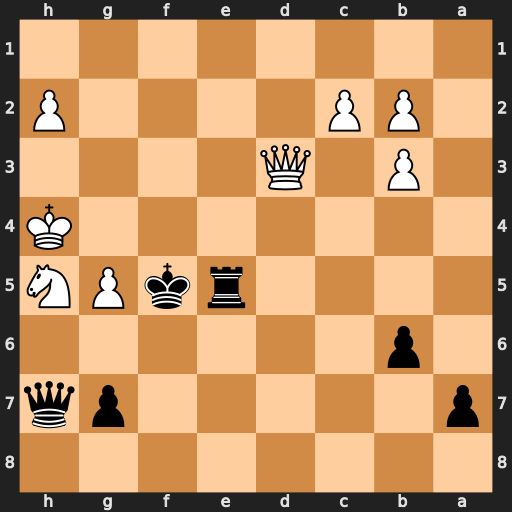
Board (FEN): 8/p5pq/1p6/4rkPN/7K/1P1Q4/1PP4P/8
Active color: b
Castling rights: -
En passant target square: -
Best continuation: Re4+ Kg3 Qxh5